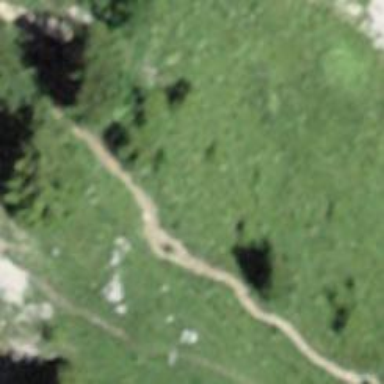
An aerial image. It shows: Path.